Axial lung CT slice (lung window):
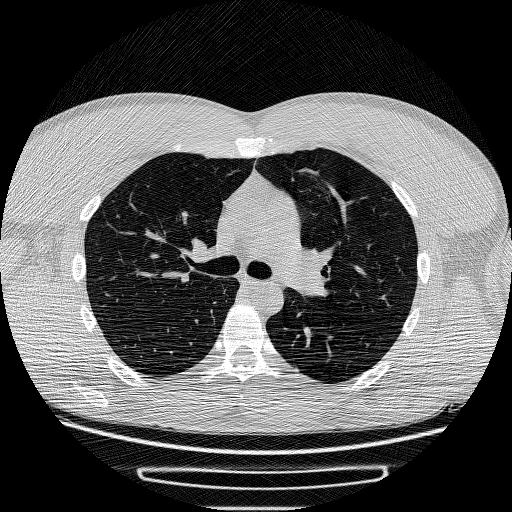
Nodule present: no